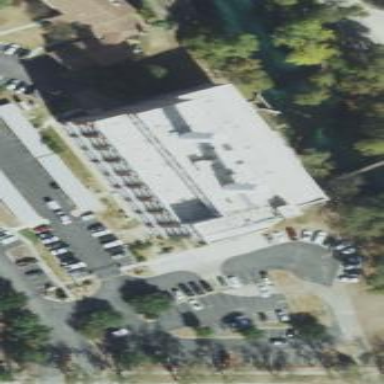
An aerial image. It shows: Building.